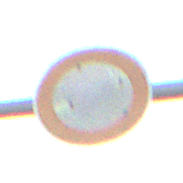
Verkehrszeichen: VerbotFahrzeugeAllerArt
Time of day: SunriseSunset
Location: Outdoor (Nature)
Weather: PartlyCloudy
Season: NotSpecified
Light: Natural